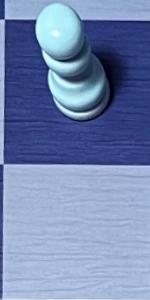
Label: Empty